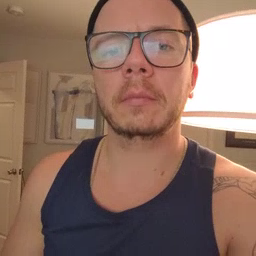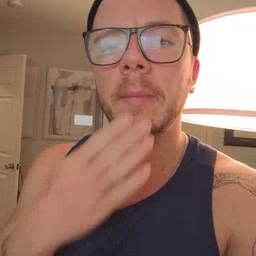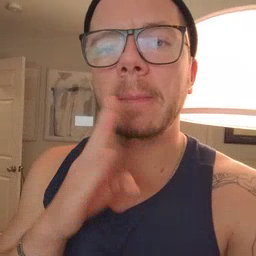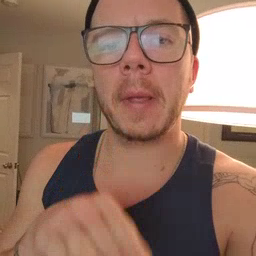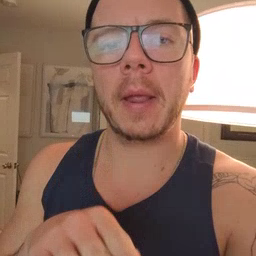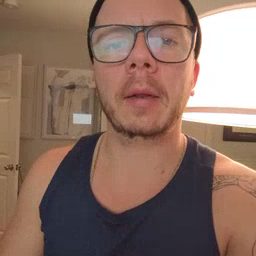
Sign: bad